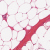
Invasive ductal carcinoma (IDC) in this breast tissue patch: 0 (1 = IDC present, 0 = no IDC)